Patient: sex M, age 83
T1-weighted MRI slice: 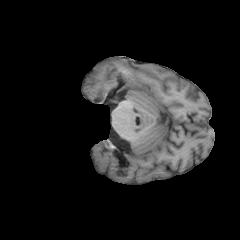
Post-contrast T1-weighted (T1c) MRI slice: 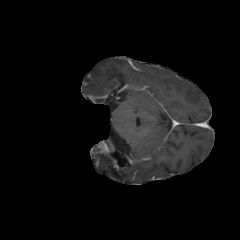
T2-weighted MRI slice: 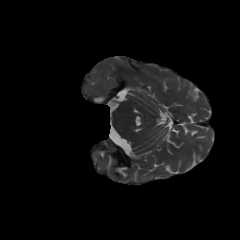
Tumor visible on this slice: no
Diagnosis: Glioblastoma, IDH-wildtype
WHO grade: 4